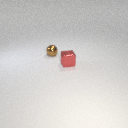
small brown metal sphere to the left of small red metal cube